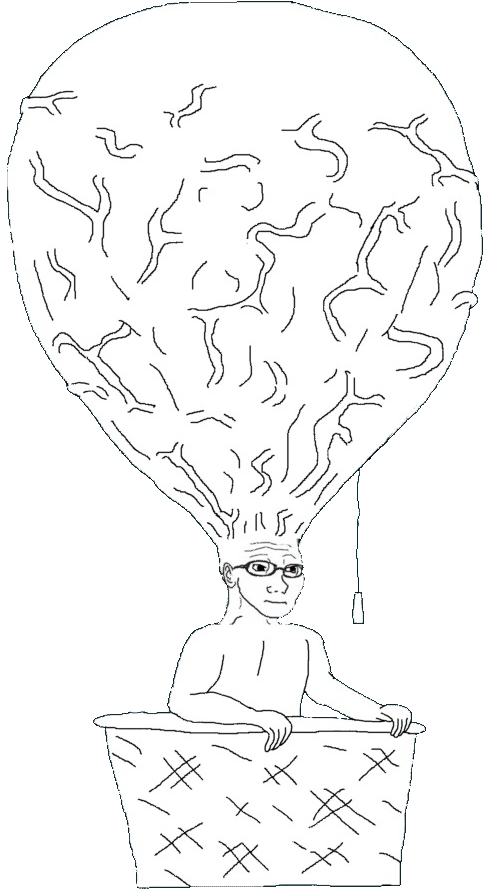
Label: 5_Brainiak